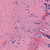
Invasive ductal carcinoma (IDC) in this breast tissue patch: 1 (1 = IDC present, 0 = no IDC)